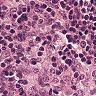
Metastatic tissue present: no